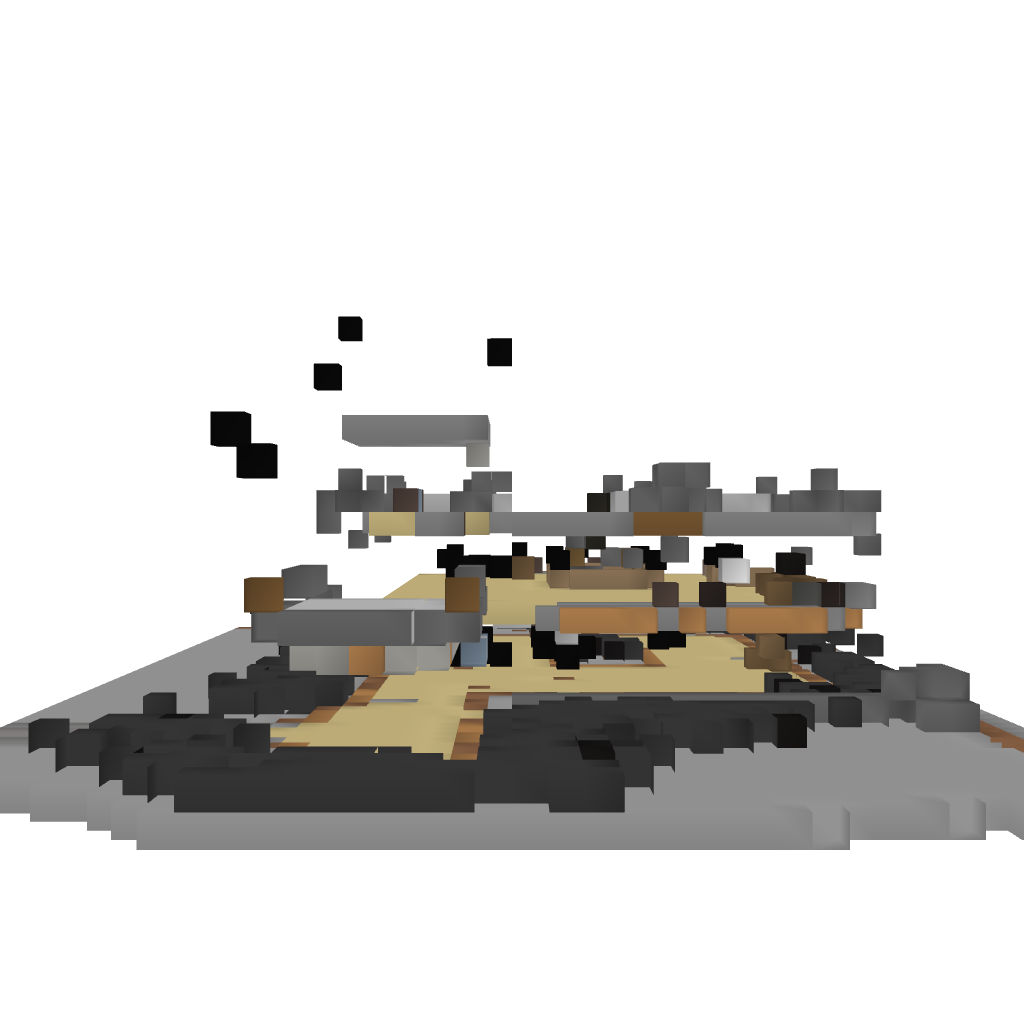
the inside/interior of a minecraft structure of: Modern House #3